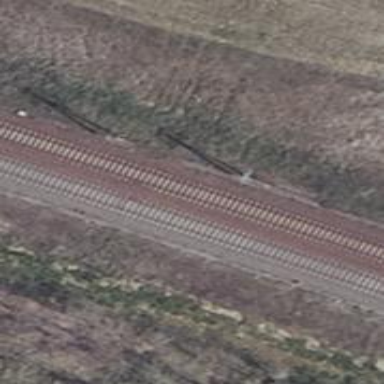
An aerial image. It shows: Railway track with contact lines for electrification.